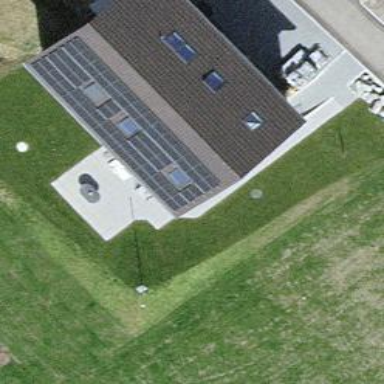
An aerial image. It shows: Solar photovoltaic panel generator.